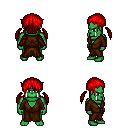
a pixel art fantasy rpg character, male body template, orc, green skin, brown robe, magenta pants, red twin-tailed hairstyle, four views (front, back, left, right), 2x2 character sprite sheet, small pixel art, hard edges, no anti-aliasing